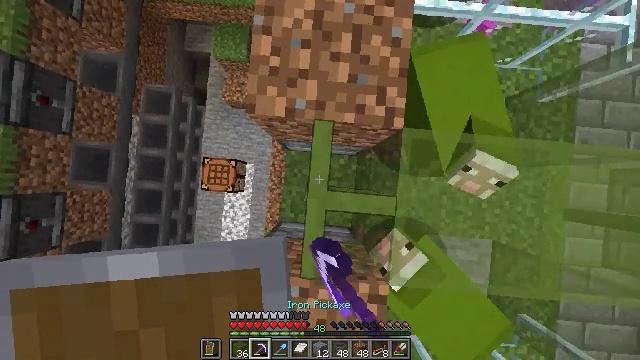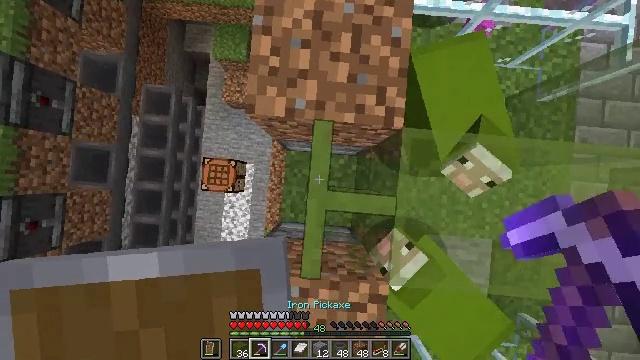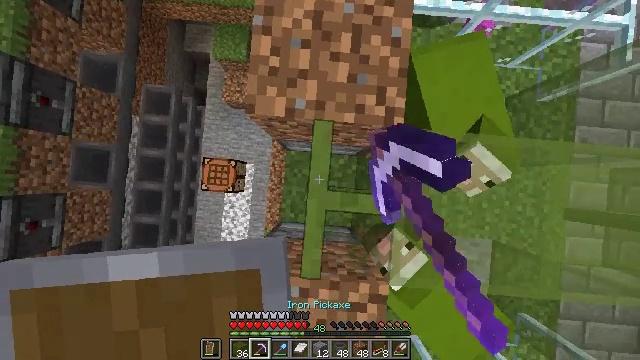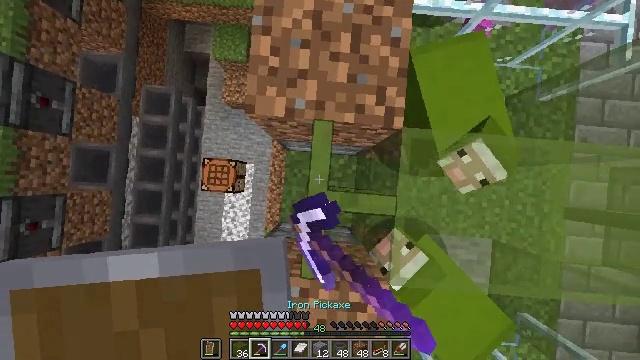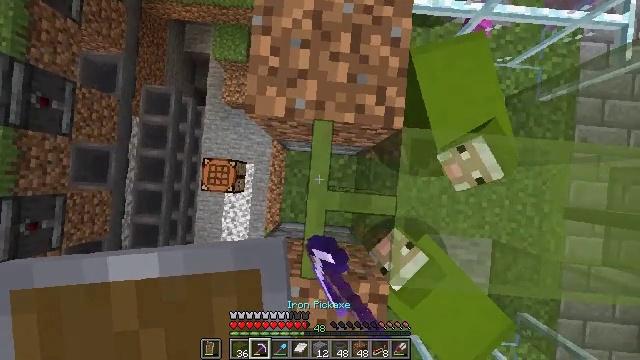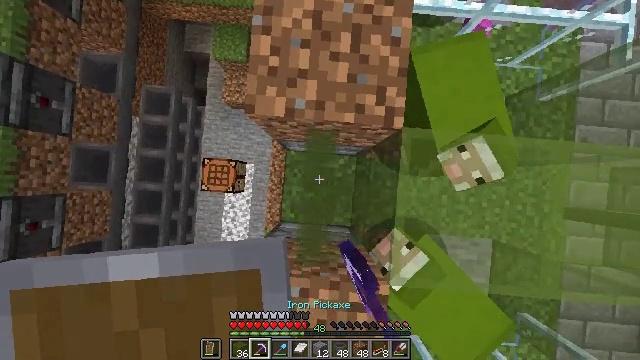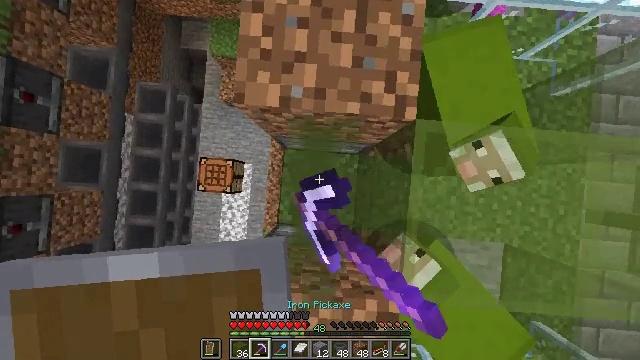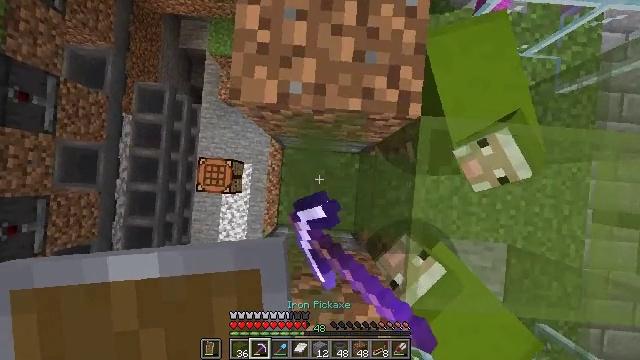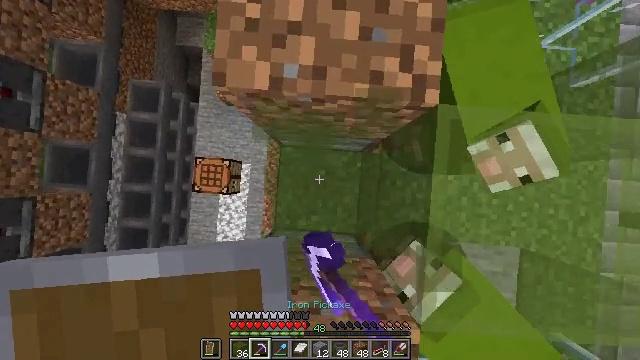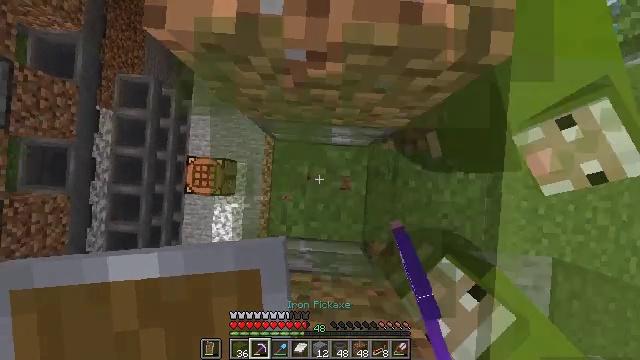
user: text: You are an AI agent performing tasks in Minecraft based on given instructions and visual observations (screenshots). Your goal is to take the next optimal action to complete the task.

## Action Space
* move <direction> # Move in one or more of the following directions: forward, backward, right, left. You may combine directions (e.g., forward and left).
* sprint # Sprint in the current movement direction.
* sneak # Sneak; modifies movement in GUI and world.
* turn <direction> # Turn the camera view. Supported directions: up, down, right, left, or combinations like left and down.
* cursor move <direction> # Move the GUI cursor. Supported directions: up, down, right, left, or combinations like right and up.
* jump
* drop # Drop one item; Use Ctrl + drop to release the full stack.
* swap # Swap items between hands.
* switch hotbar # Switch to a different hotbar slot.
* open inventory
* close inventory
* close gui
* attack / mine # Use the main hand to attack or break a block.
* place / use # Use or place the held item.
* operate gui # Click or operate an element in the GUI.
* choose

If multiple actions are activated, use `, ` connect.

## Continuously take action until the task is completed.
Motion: motion action
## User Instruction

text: Smash the green stained glass pane to retrieve it.
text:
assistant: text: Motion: attack / mine
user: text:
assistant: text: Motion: attack / mine
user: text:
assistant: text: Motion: attack / mine
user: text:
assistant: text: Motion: attack / mine
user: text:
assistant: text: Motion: attack / mine
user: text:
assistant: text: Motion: attack / mine
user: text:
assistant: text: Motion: attack / mine
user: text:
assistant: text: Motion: attack / mine
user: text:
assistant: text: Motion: attack / mine
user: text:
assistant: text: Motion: attack / mine